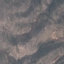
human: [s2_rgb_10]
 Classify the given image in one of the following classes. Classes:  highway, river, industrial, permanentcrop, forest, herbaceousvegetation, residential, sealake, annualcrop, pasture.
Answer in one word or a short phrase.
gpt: HerbaceousVegetation